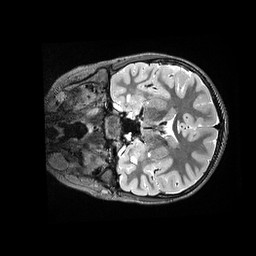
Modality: T2w
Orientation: coronal
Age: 10
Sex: male
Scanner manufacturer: siemens
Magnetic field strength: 3 T
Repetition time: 3.2 s
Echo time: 0.564 s